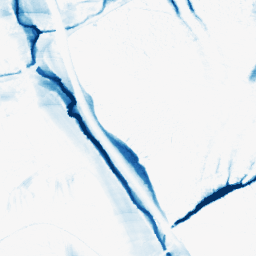
Category: morphological
Decomposition family: morphological_ellipse
Decomposition parameters: operation: closing
width: 10
height: 50
Upsampling method: regularized
Upsampling parameters: scale: 4
lambda_reg: 0.001
Upsampling scale: 4